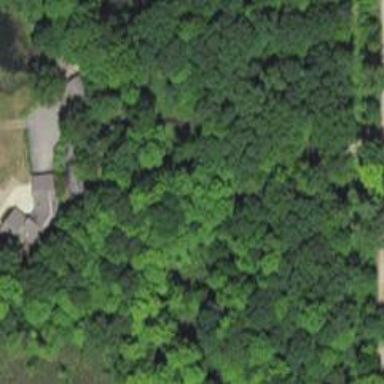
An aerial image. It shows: Driveway.